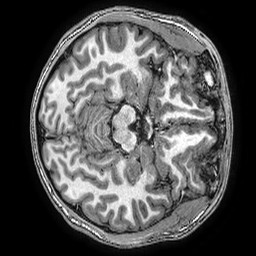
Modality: T1w
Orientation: axial
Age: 15
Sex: male
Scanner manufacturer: ge
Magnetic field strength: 3 T
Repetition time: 0.0077 s
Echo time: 0.003436 s